Question: I am trying to read an 'ods' file using 'Apache ODF Toolkit'. I am getting 'java.lang.NoClassDefFoundError' error while while trying to load the Spreadsheet using below code-
'''
SpreadsheetDocument data = SpreadsheetDocument.loadDocument(file);
'''
Below is the error trace-
'''
Exception in thread "main" java.lang.NoClassDefFoundError: org/apache/xerces/dom/ElementNSImpl
at java.lang.ClassLoader.defineClass1(Native Method)
at java.lang.ClassLoader.defineClassCond(Unknown Source)
at java.lang.ClassLoader.defineClass(Unknown Source)
at java.security.SecureClassLoader.defineClass(Unknown Source)
at java.net.URLClassLoader.defineClass(Unknown Source)
at java.net.URLClassLoader.access$000(Unknown Source)
at java.net.URLClassLoader$1.run(Unknown Source)
at java.security.AccessController.doPrivileged(Native Method)
at java.net.URLClassLoader.findClass(Unknown Source)
at java.lang.ClassLoader.loadClass(Unknown Source)
at sun.misc.Launcher$AppClassLoader.loadClass(Unknown Source)
at java.lang.ClassLoader.loadClass(Unknown Source)
at java.lang.ClassLoader.defineClass1(Native Method)
at java.lang.ClassLoader.defineClassCond(Unknown Source)
at java.lang.ClassLoader.defineClass(Unknown Source)
at java.security.SecureClassLoader.defineClass(Unknown Source)
at java.net.URLClassLoader.defineClass(Unknown Source)
at java.net.URLClassLoader.access$000(Unknown Source)
at java.net.URLClassLoader$1.run(Unknown Source)
at java.security.AccessController.doPrivileged(Native Method)
at java.net.URLClassLoader.findClass(Unknown Source)
at java.lang.ClassLoader.loadClass(Unknown Source)
at sun.misc.Launcher$AppClassLoader.loadClass(Unknown Source)
at java.lang.ClassLoader.loadClass(Unknown Source)
at test.read.ODSFile.ReadODS.main(ReadODS.java:33)
Caused by: java.lang.ClassNotFoundException: org.apache.xerces.dom.ElementNSImpl
at java.net.URLClassLoader$1.run(Unknown Source)
at java.security.AccessController.doPrivileged(Native Method)
at java.net.URLClassLoader.findClass(Unknown Source)
at java.lang.ClassLoader.loadClass(Unknown Source)
at sun.misc.Launcher$AppClassLoader.loadClass(Unknown Source)
at java.lang.ClassLoader.loadClass(Unknown Source)
... 25 more
'''
Below is the project structure, which shows the classpath-

Is there any dependencies missing?
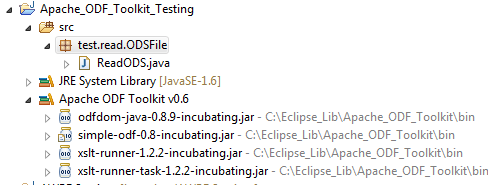
Answer: It seems your code can not find the class:
Caused by: java.lang.ClassNotFoundException: org.apache.xerces.dom.ElementNSImpl
from <URL>